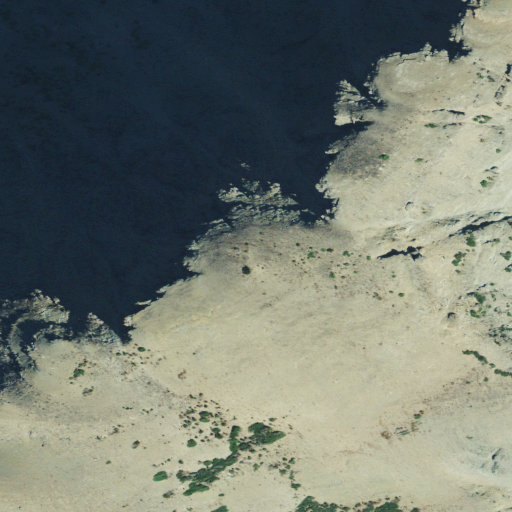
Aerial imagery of mountain in Montana named Curly Bear Mountain containing barren land, evergreen forest, grassland, and shrub